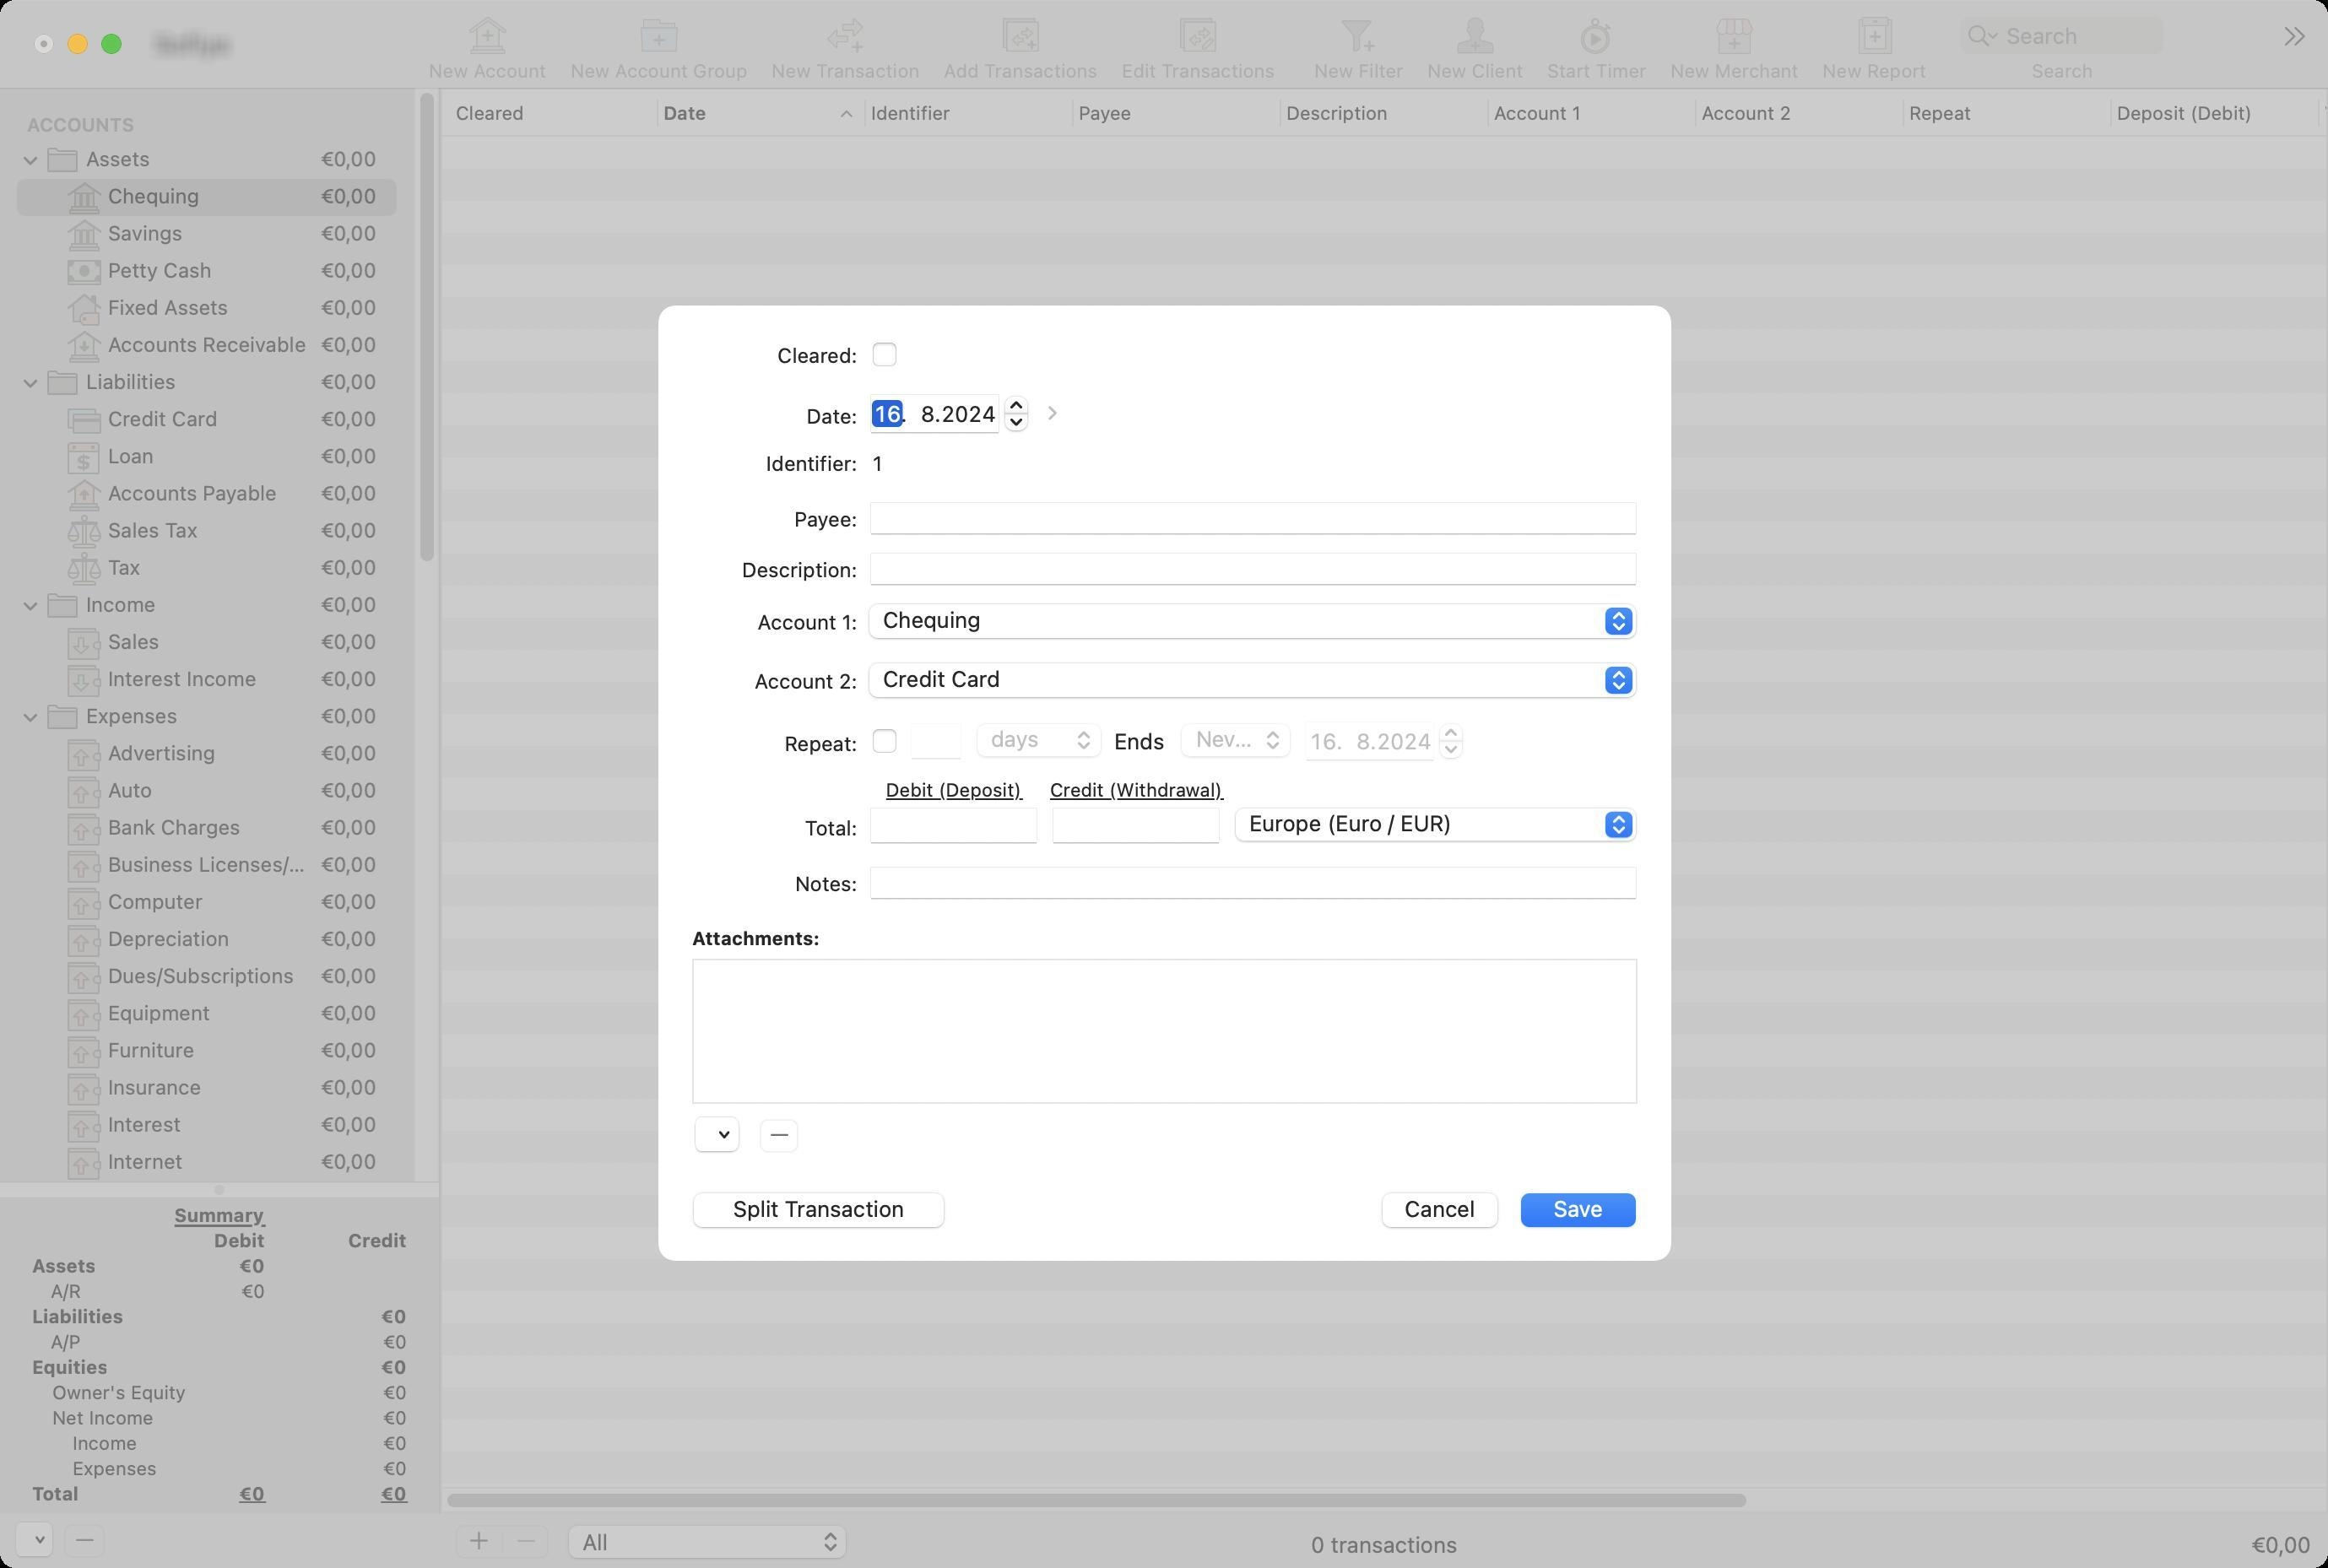
Accessibility tree:
{"name": "[name]", "role": "AXWindow", "description": null, "role_description": "standard window", "value": null, "position": "284.00;55.00", "size": "1379;929", "children": [{"name": "", "role": "AXMenuButton", "description": null, "role_description": "menu button", "value": null, "position": "8.00;901.00", "size": "26;25", "children": []}, {"name": "", "role": "AXButton", "description": "remove", "role_description": "button", "value": null, "position": "37.00;901.00", "size": "26;25", "children": []}, {"name": null, "role": "AXSplitGroup", "description": null, "role_description": "split group", "value": null, "position": "0.00;52.00", "size": "1379;845", "children": [{"name": null, "role": "AXSplitGroup", "description": null, "role_description": "split group", "value": null, "position": "0.00;52.00", "size": "260;845", "children": [{"name": null, "role": "AXScrollArea", "description": null, "role_description": "scroll area", "value": null, "position": "0.00;52.00", "size": "260;648", "children": [{"name": null, "role": "AXOutline", "description": null, "role_description": "outline", "value": null, "position": "0.00;52.00", "size": "245;1493", "children": [{"name": null, "role": "AXRow", "description": null, "role_description": "outline row", "value": null, "position": "0.00;62.00", "size": "245;22", "children": [{"name": null, "role": "AXCell", "description": null, "role_description": "cell", "value": null, "position": "10.00;62.00", "size": "225;22", "children": [{"name": null, "role": "AXStaticText", "description": null, "role_description": "text", "value": "ACCOUNTS", "position": "14.00;62.00", "size": "229;22", "children": []}]}]}, {"name": null, "role": "AXRow", "description": null, "role_description": "outline row", "value": null, "position": "0.00;84.00", "size": "245;22", "children": [{"name": null, "role": "AXCell", "description": null, "role_description": "cell", "value": null, "position": "10.00;84.00", "size": "225;22", "children": [{"name": null, "role": "AXImage", "description": "", "role_description": "image", "value": null, "position": "27.00;85.00", "size": "20;20", "children": []}, {"name": null, "role": "AXStaticText", "description": null, "role_description": "text", "value": "Assets", "position": "49.00;86.50", "size": "138;17", "children": []}, {"name": null, "role": "AXStaticText", "description": null, "role_description": "text", "value": "€0,00", "position": "187.14;86.50", "size": "38;17", "children": []}, {"name": null, "role": "AXDisclosureTriangle", "description": null, "role_description": "disclosure triangle", "value": 1, "position": "12.00;84.00", "size": "13;22", "children": []}]}]}, {"name": null, "role": "AXRow", "description": null, "role_description": "outline row", "value": null, "position": "0.00;106.00", "size": "245;22", "children": [{"name": null, "role": "AXCell", "description": null, "role_description": "cell", "value": null, "position": "10.00;106.00", "size": "225;22", "children": [{"name": null, "role": "AXImage", "description": "Bank", "role_description": "image", "value": null, "position": "40.00;107.00", "size": "20;20", "children": []}, {"name": null, "role": "AXStaticText", "description": null, "role_description": "text", "value": "Chequing", "position": "62.00;108.50", "size": "125;17", "children": []}, {"name": null, "role": "AXStaticText", "description": null, "role_description": "text", "value": "€0,00", "position": "187.14;108.50", "size": "38;17", "children": []}]}]}, {"name": null, "role": "AXRow", "description": null, "role_description": "outline row", "value": null, "position": "0.00;128.00", "size": "245;22", "children": [{"name": null, "role": "AXCell", "description": null, "role_description": "cell", "value": null, "position": "10.00;128.00", "size": "225;22", "children": [{"name": null, "role": "AXImage", "description": "Bank", "role_description": "image", "value": null, "position": "40.00;129.00", "size": "20;20", "children": []}, {"name": null, "role": "AXStaticText", "description": null, "role_description": "text", "value": "Savings", "position": "62.00;130.50", "size": "125;17", "children": []}, {"name": null, "role": "AXStaticText", "description": null, "role_description": "text", "value": "€0,00", "position": "187.14;130.50", "size": "38;17", "children": []}]}]}, {"name": null, "role": "AXRow", "description": null, "role_description": "outline row", "value": null, "position": "0.00;150.00", "size": "245;22", "children": [{"name": null, "role": "AXCell", "description": null, "role_description": "cell", "value": null, "position": "10.00;150.00", "size": "225;22", "children": [{"name": null, "role": "AXImage", "description": "Cash", "role_description": "image", "value": null, "position": "40.00;151.00", "size": "20;20", "children": []}, {"name": null, "role": "AXStaticText", "description": null, "role_description": "text", "value": "Petty Cash", "position": "62.00;152.50", "size": "125;17", "children": []}, {"name": null, "role": "AXStaticText", "description": null, "role_description": "text", "value": "€0,00", "position": "187.14;152.50", "size": "38;17", "children": []}]}]}, {"name": null, "role": "AXRow", "description": null, "role_description": "outline row", "value": null, "position": "0.00;172.00", "size": "245;22", "children": [{"name": null, "role": "AXCell", "description": null, "role_description": "cell", "value": null, "position": "10.00;172.00", "size": "225;22", "children": [{"name": null, "role": "AXImage", "description": "FixedAsset", "role_description": "image", "value": null, "position": "40.00;173.00", "size": "20;20", "children": []}, {"name": null, "role": "AXStaticText", "description": null, "role_description": "text", "value": "Fixed Assets", "position": "62.00;174.50", "size": "125;17", "children": []}, {"name": null, "role": "AXStaticText", "description": null, "role_description": "text", "value": "€0,00", "position": "187.14;174.50", "size": "38;17", "children": []}]}]}, {"name": null, "role": "AXRow", "description": null, "role_description": "outline row", "value": null, "position": "0.00;194.00", "size": "245;22", "children": [{"name": null, "role": "AXCell", "description": null, "role_description": "cell", "value": null, "position": "10.00;194.00", "size": "225;22", "children": [{"name": null, "role": "AXImage", "description": "AccountsReceivable", "role_description": "image", "value": null, "position": "40.00;195.00", "size": "20;20", "children": []}, {"name": null, "role": "AXStaticText", "description": null, "role_description": "text", "value": "Accounts Receivable", "position": "62.00;196.50", "size": "125;17", "children": []}, {"name": null, "role": "AXStaticText", "description": null, "role_description": "text", "value": "€0,00", "position": "187.14;196.50", "size": "38;17", "children": []}]}]}, {"name": null, "role": "AXRow", "description": null, "role_description": "outline row", "value": null, "position": "0.00;216.00", "size": "245;22", "children": [{"name": null, "role": "AXCell", "description": null, "role_description": "cell", "value": null, "position": "10.00;216.00", "size": "225;22", "children": [{"name": null, "role": "AXImage", "description": "", "role_description": "image", "value": null, "position": "27.00;217.00", "size": "20;20", "children": []}, {"name": null, "role": "AXStaticText", "description": null, "role_description": "text", "value": "Liabilities", "position": "49.00;218.50", "size": "138;17", "children": []}, {"name": null, "role": "AXStaticText", "description": null, "role_description": "text", "value": "€0,00", "position": "187.14;218.50", "size": "38;17", "children": []}, {"name": null, "role": "AXDisclosureTriangle", "description": null, "role_description": "disclosure triangle", "value": 1, "position": "12.00;216.00", "size": "13;22", "children": []}]}]}, {"name": null, "role": "AXRow", "description": null, "role_description": "outline row", "value": null, "position": "0.00;238.00", "size": "245;22", "children": [{"name": null, "role": "AXCell", "description": null, "role_description": "cell", "value": null, "position": "10.00;238.00", "size": "225;22", "children": [{"name": null, "role": "AXImage", "description": "CreditCard", "role_description": "image", "value": null, "position": "40.00;239.00", "size": "20;20", "children": []}, {"name": null, "role": "AXStaticText", "description": null, "role_description": "text", "value": "Credit Card", "position": "62.00;240.50", "size": "125;17", "children": []}, {"name": null, "role": "AXStaticText", "description": null, "role_description": "text", "value": "€0,00", "position": "187.14;240.50", "size": "38;17", "children": []}]}]}, {"name": null, "role": "AXRow", "description": null, "role_description": "outline row", "value": null, "position": "0.00;260.00", "size": "245;22", "children": [{"name": null, "role": "AXCell", "description": null, "role_description": "cell", "value": null, "position": "10.00;260.00", "size": "225;22", "children": [{"name": null, "role": "AXImage", "description": "Loan", "role_description": "image", "value": null, "position": "40.00;261.00", "size": "20;20", "children": []}, {"name": null, "role": "AXStaticText", "description": null, "role_description": "text", "value": "Loan", "position": "62.00;262.50", "size": "125;17", "children": []}, {"name": null, "role": "AXStaticText", "description": null, "role_description": "text", "value": "€0,00", "position": "187.14;262.50", "size": "38;17", "children": []}]}]}, {"name": null, "role": "AXRow", "description": null, "role_description": "outline row", "value": null, "position": "0.00;282.00", "size": "245;22", "children": [{"name": null, "role": "AXCell", "description": null, "role_description": "cell", "value": null, "position": "10.00;282.00", "size": "225;22", "children": [{"name": null, "role": "AXImage", "description": "AccountsPayable", "role_description": "image", "value": null, "position": "40.00;283.00", "size": "20;20", "children": []}, {"name": null, "role": "AXStaticText", "description": null, "role_description": "text", "value": "Accounts Payable", "position": "62.00;284.50", "size": "125;17", "children": []}, {"name": null, "role": "AXStaticText", "description": null, "role_description": "text", "value": "€0,00", "position": "187.14;284.50", "size": "38;17", "children": []}]}]}, {"name": null, "role": "AXRow", "description": null, "role_description": "outline row", "value": null, "position": "0.00;304.00", "size": "245;22", "children": [{"name": null, "role": "AXCell", "description": null, "role_description": "cell", "value": null, "position": "10.00;304.00", "size": "225;22", "children": [{"name": null, "role": "AXImage", "description": "Tax", "role_description": "image", "value": null, "position": "40.00;305.00", "size": "20;20", "children": []}, {"name": null, "role": "AXStaticText", "description": null, "role_description": "text", "value": "Sales Tax", "position": "62.00;306.50", "size": "125;17", "children": []}, {"name": null, "role": "AXStaticText", "description": null, "role_description": "text", "value": "€0,00", "position": "187.14;306.50", "size": "38;17", "children": []}]}]}, {"name": null, "role": "AXRow", "description": null, "role_description": "outline row", "value": null, "position": "0.00;326.00", "size": "245;22", "children": [{"name": null, "role": "AXCell", "description": null, "role_description": "cell", "value": null, "position": "10.00;326.00", "size": "225;22", "children": [{"name": null, "role": "AXImage", "description": "Tax", "role_description": "image", "value": null, "position": "40.00;327.00", "size": "20;20", "children": []}, {"name": null, "role": "AXStaticText", "description": null, "role_description": "text", "value": "Tax", "position": "62.00;328.50", "size": "125;17", "children": []}, {"name": null, "role": "AXStaticText", "description": null, "role_description": "text", "value": "€0,00", "position": "187.14;328.50", "size": "38;17", "children": []}]}]}, {"name": null, "role": "AXRow", "description": null, "role_description": "outline row", "value": null, "position": "0.00;348.00", "size": "245;22", "children": [{"name": null, "role": "AXCell", "description": null, "role_description": "cell", "value": null, "position": "10.00;348.00", "size": "225;22", "children": [{"name": null, "role": "AXImage", "description": "", "role_description": "image", "value": null, "position": "27.00;349.00", "size": "20;20", "children": []}, {"name": null, "role": "AXStaticText", "description": null, "role_description": "text", "value": "Income", "position": "49.00;350.50", "size": "138;17", "children": []}, {"name": null, "role": "AXStaticText", "description": null, "role_description": "text", "value": "€0,00", "position": "187.14;350.50", "size": "38;17", "children": []}, {"name": null, "role": "AXDisclosureTriangle", "description": null, "role_description": "disclosure triangle", "value": 1, "position": "12.00;348.00", "size": "13;22", "children": []}]}]}, {"name": null, "role": "AXRow", "description": null, "role_description": "outline row", "value": null, "position": "0.00;370.00", "size": "245;22", "children": [{"name": null, "role": "AXCell", "description": null, "role_description": "cell", "value": null, "position": "10.00;370.00", "size": "225;22", "children": [{"name": null, "role": "AXImage", "description": "Income", "role_description": "image", "value": null, "position": "40.00;371.00", "size": "20;20", "children": []}, {"name": null, "role": "AXStaticText", "description": null, "role_description": "text", "value": "Sales", "position": "62.00;372.50", "size": "125;17", "children": []}, {"name": null, "role": "AXStaticText", "description": null, "role_description": "text", "value": "€0,00", "position": "187.14;372.50", "size": "38;17", "children": []}]}]}, {"name": null, "role": "AXRow", "description": null, "role_description": "outline row", "value": null, "position": "0.00;392.00", "size": "245;22", "children": [{"name": null, "role": "AXCell", "description": null, "role_description": "cell", "value": null, "position": "10.00;392.00", "size": "225;22", "children": [{"name": null, "role": "AXImage", "description": "Income", "role_description": "image", "value": null, "position": "40.00;393.00", "size": "20;20", "children": []}, {"name": null, "role": "AXStaticText", "description": null, "role_description": "text", "value": "Interest Income", "position": "62.00;394.50", "size": "125;17", "children": []}, {"name": null, "role": "AXStaticText", "description": null, "role_description": "text", "value": "€0,00", "position": "187.14;394.50", "size": "38;17", "children": []}]}]}, {"name": null, "role": "AXRow", "description": null, "role_description": "outline row", "value": null, "position": "0.00;414.00", "size": "245;22", "children": [{"name": null, "role": "AXCell", "description": null, "role_description": "cell", "value": null, "position": "10.00;414.00", "size": "225;22", "children": [{"name": null, "role": "AXImage", "description": "", "role_description": "image", "value": null, "position": "27.00;415.00", "size": "20;20", "children": []}, {"name": null, "role": "AXStaticText", "description": null, "role_description": "text", "value": "Expenses", "position": "49.00;416.50", "size": "138;17", "children": []}, {"name": null, "role": "AXStaticText", "description": null, "role_description": "text", "value": "€0,00", "position": "187.14;416.50", "size": "38;17", "children": []}, {"name": null, "role": "AXDisclosureTriangle", "description": null, "role_description": "disclosure triangle", "value": 1, "position": "12.00;414.00", "size": "13;22", "children": []}]}]}, {"name": null, "role": "AXRow", "description": null, "role_description": "outline row", "value": null, "position": "0.00;436.00", "size": "245;22", "children": [{"name": null, "role": "AXCell", "description": null, "role_description": "cell", "value": null, "position": "10.00;436.00", "size": "225;22", "children": [{"name": null, "role": "AXImage", "description": "Expense", "role_description": "image", "value": null, "position": "40.00;437.00", "size": "20;20", "children": []}, {"name": null, "role": "AXStaticText", "description": null, "role_description": "text", "value": "Advertising", "position": "62.00;438.50", "size": "125;17", "children": []}, {"name": null, "role": "AXStaticText", "description": null, "role_description": "text", "value": "€0,00", "position": "187.14;438.50", "size": "38;17", "children": []}]}]}, {"name": null, "role": "AXRow", "description": null, "role_description": "outline row", "value": null, "position": "0.00;458.00", "size": "245;22", "children": [{"name": null, "role": "AXCell", "description": null, "role_description": "cell", "value": null, "position": "10.00;458.00", "size": "225;22", "children": [{"name": null, "role": "AXImage", "description": "Expense", "role_description": "image", "value": null, "position": "40.00;459.00", "size": "20;20", "children": []}, {"name": null, "role": "AXStaticText", "description": null, "role_description": "text", "value": "Auto", "position": "62.00;460.50", "size": "125;17", "children": []}, {"name": null, "role": "AXStaticText", "description": null, "role_description": "text", "value": "€0,00", "position": "187.14;460.50", "size": "38;17", "children": []}]}]}, {"name": null, "role": "AXRow", "description": null, "role_description": "outline row", "value": null, "position": "0.00;480.00", "size": "245;22", "children": [{"name": null, "role": "AXCell", "description": null, "role_description": "cell", "value": null, "position": "10.00;480.00", "size": "225;22", "children": [{"name": null, "role": "AXImage", "description": "Expense", "role_description": "image", "value": null, "position": "40.00;481.00", "size": "20;20", "children": []}, {"name": null, "role": "AXStaticText", "description": null, "role_description": "text", "value": "Bank Charges", "position": "62.00;482.50", "size": "125;17", "children": []}, {"name": null, "role": "AXStaticText", "description": null, "role_description": "text", "value": "€0,00", "position": "187.14;482.50", "size": "38;17", "children": []}]}]}, {"name": null, "role": "AXRow", "description": null, "role_description": "outline row", "value": null, "position": "0.00;502.00", "size": "245;22", "children": [{"name": null, "role": "AXCell", "description": null, "role_description": "cell", "value": null, "position": "10.00;502.00", "size": "225;22", "children": [{"name": null, "role": "AXImage", "description": "Expense", "role_description": "image", "value": null, "position": "40.00;503.00", "size": "20;20", "children": []}, {"name": null, "role": "AXStaticText", "description": null, "role_description": "text", "value": "Business Licenses/Permits", "position": "62.00;504.50", "size": "125;17", "children": []}, {"name": null, "role": "AXStaticText", "description": null, "role_description": "text", "value": "€0,00", "position": "187.14;504.50", "size": "38;17", "children": []}]}]}, {"name": null, "role": "AXRow", "description": null, "role_description": "outline row", "value": null, "position": "0.00;524.00", "size": "245;22", "children": [{"name": null, "role": "AXCell", "description": null, "role_description": "cell", "value": null, "position": "10.00;524.00", "size": "225;22", "children": [{"name": null, "role": "AXImage", "description": "Expense", "role_description": "image", "value": null, "position": "40.00;525.00", "size": "20;20", "children": []}, {"name": null, "role": "AXStaticText", "description": null, "role_description": "text", "value": "Computer", "position": "62.00;526.50", "size": "125;17", "children": []}, {"name": null, "role": "AXStaticText", "description": null, "role_description": "text", "value": "€0,00", "position": "187.14;526.50", "size": "38;17", "children": []}]}]}, {"name": null, "role": "AXRow", "description": null, "role_description": "outline row", "value": null, "position": "0.00;546.00", "size": "245;22", "children": [{"name": null, "role": "AXCell", "description": null, "role_description": "cell", "value": null, "position": "10.00;546.00", "size": "225;22", "children": [{"name": null, "role": "AXImage", "description": "Expense", "role_description": "image", "value": null, "position": "40.00;547.00", "size": "20;20", "children": []}, {"name": null, "role": "AXStaticText", "description": null, "role_description": "text", "value": "Depreciation", "position": "62.00;548.50", "size": "125;17", "children": []}, {"name": null, "role": "AXStaticText", "description": null, "role_description": "text", "value": "€0,00", "position": "187.14;548.50", "size": "38;17", "children": []}]}]}, {"name": null, "role": "AXRow", "description": null, "role_description": "outline row", "value": null, "position": "0.00;568.00", "size": "245;22", "children": [{"name": null, "role": "AXCell", "description": null, "role_description": "cell", "value": null, "position": "10.00;568.00", "size": "225;22", "children": [{"name": null, "role": "AXImage", "description": "Expense", "role_description": "image", "value": null, "position": "40.00;569.00", "size": "20;20", "children": []}, {"name": null, "role": "AXStaticText", "description": null, "role_description": "text", "value": "Dues/Subscriptions", "position": "62.00;570.50", "size": "125;17", "children": []}, {"name": null, "role": "AXStaticText", "description": null, "role_description": "text", "value": "€0,00", "position": "187.14;570.50", "size": "38;17", "children": []}]}]}, {"name": null, "role": "AXRow", "description": null, "role_description": "outline row", "value": null, "position": "0.00;590.00", "size": "245;22", "children": [{"name": null, "role": "AXCell", "description": null, "role_description": "cell", "value": null, "position": "10.00;590.00", "size": "225;22", "children": [{"name": null, "role": "AXImage", "description": "Expense", "role_description": "image", "value": null, "position": "40.00;591.00", "size": "20;20", "children": []}, {"name": null, "role": "AXStaticText", "description": null, "role_description": "text", "value": "Equipment", "position": "62.00;592.50", "size": "125;17", "children": []}, {"name": null, "role": "AXStaticText", "description": null, "role_description": "text", "value": "€0,00", "position": "187.14;592.50", "size": "38;17", "children": []}]}]}, {"name": null, "role": "AXRow", "description": null, "role_description": "outline row", "value": null, "position": "0.00;612.00", "size": "245;22", "children": [{"name": null, "role": "AXCell", "description": null, "role_description": "cell", "value": null, "position": "10.00;612.00", "size": "225;22", "children": [{"name": null, "role": "AXImage", "description": "Expense", "role_description": "image", "value": null, "position": "40.00;613.00", "size": "20;20", "children": []}, {"name": null, "role": "AXStaticText", "description": null, "role_description": "text", "value": "Furniture", "position": "62.00;614.50", "size": "125;17", "children": []}, {"name": null, "role": "AXStaticText", "description": null, "role_description": "text", "value": "€0,00", "position": "187.14;614.50", "size": "38;17", "children": []}]}]}, {"name": null, "role": "AXRow", "description": null, "role_description": "outline row", "value": null, "position": "0.00;634.00", "size": "245;22", "children": [{"name": null, "role": "AXCell", "description": null, "role_description": "cell", "value": null, "position": "10.00;634.00", "size": "225;22", "children": [{"name": null, "role": "AXImage", "description": "Expense", "role_description": "image", "value": null, "position": "40.00;635.00", "size": "20;20", "children": []}, {"name": null, "role": "AXStaticText", "description": null, "role_description": "text", "value": "Insurance", "position": "62.00;636.50", "size": "125;17", "children": []}, {"name": null, "role": "AXStaticText", "description": null, "role_description": "text", "value": "€0,00", "position": "187.14;636.50", "size": "38;17", "children": []}]}]}, {"name": null, "role": "AXRow", "description": null, "role_description": "outline row", "value": null, "position": "0.00;656.00", "size": "245;22", "children": [{"name": null, "role": "AXCell", "description": null, "role_description": "cell", "value": null, "position": "10.00;656.00", "size": "225;22", "children": [{"name": null, "role": "AXImage", "description": "Expense", "role_description": "image", "value": null, "position": "40.00;657.00", "size": "20;20", "children": []}, {"name": null, "role": "AXStaticText", "description": null, "role_description": "text", "value": "Interest", "position": "62.00;658.50", "size": "125;17", "children": []}, {"name": null, "role": "AXStaticText", "description": null, "role_description": "text", "value": "€0,00", "position": "187.14;658.50", "size": "38;17", "children": []}]}]}, {"name": null, "role": "AXRow", "description": null, "role_description": "outline row", "value": null, "position": "0.00;678.00", "size": "245;22", "children": [{"name": null, "role": "AXCell", "description": null, "role_description": "cell", "value": null, "position": "10.00;678.00", "size": "225;22", "children": [{"name": null, "role": "AXImage", "description": "Expense", "role_description": "image", "value": null, "position": "40.00;679.00", "size": "20;20", "children": []}, {"name": null, "role": "AXStaticText", "description": null, "role_description": "text", "value": "Internet", "position": "62.00;680.50", "size": "125;17", "children": []}, {"name": null, "role": "AXStaticText", "description": null, "role_description": "text", "value": "€0,00", "position": "187.14;680.50", "size": "38;17", "children": []}]}]}, {"name": null, "role": "AXRow", "description": null, "role_description": "outline row", "value": null, "position": "0.00;700.00", "size": "245;22", "children": [{"name": null, "role": "AXCell", "description": null, "role_description": "cell", "value": null, "position": "10.00;700.00", "size": "225;22", "children": [{"name": null, "role": "AXImage", "description": "Expense", "role_description": "image", "value": null, "position": "40.00;701.00", "size": "20;20", "children": []}, {"name": null, "role": "AXStaticText", "description": null, "role_description": "text", "value": "Meals/Entertainment", "position": "62.00;702.50", "size": "125;17", "children": []}, {"name": null, "role": "AXStaticText", "description": null, "role_description": "text", "value": "€0,00", "position": "187.14;702.50", "size": "38;17", "children": []}]}]}, {"name": null, "role": "AXRow", "description": null, "role_description": "outline row", "value": null, "position": "0.00;722.00", "size": "245;22", "children": [{"name": null, "role": "AXCell", "description": null, "role_description": "cell", "value": null, "position": "10.00;722.00", "size": "225;22", "children": [{"name": null, "role": "AXImage", "description": "Expense", "role_description": "image", "value": null, "position": "40.00;723.00", "size": "20;20", "children": []}, {"name": null, "role": "AXStaticText", "description": null, "role_description": "text", "value": "Mileage", "position": "62.00;724.50", "size": "125;17", "children": []}, {"name": null, "role": "AXStaticText", "description": null, "role_description": "text", "value": "€0,00", "position": "187.14;724.50", "size": "38;17", "children": []}]}]}, {"name": null, "role": "AXRow", "description": null, "role_description": "outline row", "value": null, "position": "0.00;744.00", "size": "245;22", "children": [{"name": null, "role": "AXCell", "description": null, "role_description": "cell", "value": null, "position": "10.00;744.00", "size": "225;22", "children": [{"name": null, "role": "AXImage", "description": "Expense", "role_description": "image", "value": null, "position": "40.00;745.00", "size": "20;20", "children": []}, {"name": null, "role": "AXStaticText", "description": null, "role_description": "text", "value": "Office Supplies", "position": "62.00;746.50", "size": "125;17", "children": []}, {"name": null, "role": "AXStaticText", "description": null, "role_description": "text", "value": "€0,00", "position": "187.14;746.50", "size": "38;17", "children": []}]}]}, {"name": null, "role": "AXRow", "description": null, "role_description": "outline row", "value": null, "position": "0.00;766.00", "size": "245;22", "children": [{"name": null, "role": "AXCell", "description": null, "role_description": "cell", "value": null, "position": "10.00;766.00", "size": "225;22", "children": [{"name": null, "role": "AXImage", "description": "Expense", "role_description": "image", "value": null, "position": "40.00;767.00", "size": "20;20", "children": []}, {"name": null, "role": "AXStaticText", "description": null, "role_description": "text", "value": "Phone", "position": "62.00;768.50", "size": "125;17", "children": []}, {"name": null, "role": "AXStaticText", "description": null, "role_description": "text", "value": "€0,00", "position": "187.14;768.50", "size": "38;17", "children": []}]}]}, {"name": null, "role": "AXRow", "description": null, "role_description": "outline row", "value": null, "position": "0.00;788.00", "size": "245;22", "children": [{"name": null, "role": "AXCell", "description": null, "role_description": "cell", "value": null, "position": "10.00;788.00", "size": "225;22", "children": [{"name": null, "role": "AXImage", "description": "Expense", "role_description": "image", "value": null, "position": "40.00;789.00", "size": "20;20", "children": []}, {"name": null, "role": "AXStaticText", "description": null, "role_description": "text", "value": "Postage/Shipping", "position": "62.00;790.50", "size": "125;17", "children": []}, {"name": null, "role": "AXStaticText", "description": null, "role_description": "text", "value": "€0,00", "position": "187.14;790.50", "size": "38;17", "children": []}]}]}, {"name": null, "role": "AXRow", "description": null, "role_description": "outline row", "value": null, "position": "0.00;810.00", "size": "245;22", "children": [{"name": null, "role": "AXCell", "description": null, "role_description": "cell", "value": null, "position": "10.00;810.00", "size": "225;22", "children": [{"name": null, "role": "AXImage", "description": "Expense", "role_description": "image", "value": null, "position": "40.00;811.00", "size": "20;20", "children": []}, {"name": null, "role": "AXStaticText", "description": null, "role_description": "text", "value": "Professional Fees", "position": "62.00;812.50", "size": "125;17", "children": []}, {"name": null, "role": "AXStaticText", "description": null, "role_description": "text", "value": "€0,00", "position": "187.14;812.50", "size": "38;17", "children": []}]}]}, {"name": null, "role": "AXRow", "description": null, "role_description": "outline row", "value": null, "position": "0.00;832.00", "size": "245;22", "children": [{"name": null, "role": "AXCell", "description": null, "role_description": "cell", "value": null, "position": "10.00;832.00", "size": "225;22", "children": [{"name": null, "role": "AXImage", "description": "Expense", "role_description": "image", "value": null, "position": "40.00;833.00", "size": "20;20", "children": []}, {"name": null, "role": "AXStaticText", "description": null, "role_description": "text", "value": "Rent", "position": "62.00;834.50", "size": "125;17", "children": []}, {"name": null, "role": "AXStaticText", "description": null, "role_description": "text", "value": "€0,00", "position": "187.14;834.50", "size": "38;17", "children": []}]}]}, {"name": null, "role": "AXRow", "description": null, "role_description": "outline row", "value": null, "position": "0.00;854.00", "size": "245;22", "children": [{"name": null, "role": "AXCell", "description": null, "role_description": "cell", "value": null, "position": "10.00;854.00", "size": "225;22", "children": [{"name": null, "role": "AXImage", "description": "Expense", "role_description": "image", "value": null, "position": "40.00;855.00", "size": "20;20", "children": []}, {"name": null, "role": "AXStaticText", "description": null, "role_description": "text", "value": "Repairs/Maintenance", "position": "62.00;856.50", "size": "125;17", "children": []}, {"name": null, "role": "AXStaticText", "description": null, "role_description": "text", "value": "€0,00", "position": "187.14;856.50", "size": "38;17", "children": []}]}]}, {"name": null, "role": "AXRow", "description": null, "role_description": "outline row", "value": null, "position": "0.00;876.00", "size": "245;22", "children": [{"name": null, "role": "AXCell", "description": null, "role_description": "cell", "value": null, "position": "10.00;876.00", "size": "225;22", "children": [{"name": null, "role": "AXImage", "description": "Expense", "role_description": "image", "value": null, "position": "40.00;877.00", "size": "20;20", "children": []}, {"name": null, "role": "AXStaticText", "description": null, "role_description": "text", "value": "Salaries", "position": "62.00;878.50", "size": "125;17", "children": []}, {"name": null, "role": "AXStaticText", "description": null, "role_description": "text", "value": "€0,00", "position": "187.14;878.50", "size": "38;17", "children": []}]}]}, {"name": null, "role": "AXRow", "description": null, "role_description": "outline row", "value": null, "position": "0.00;898.00", "size": "245;22", "children": [{"name": null, "role": "AXCell", "description": null, "role_description": "cell", "value": null, "position": "10.00;898.00", "size": "225;22", "children": [{"name": null, "role": "AXImage", "description": "Expense", "role_description": "image", "value": null, "position": "40.00;899.00", "size": "20;20", "children": []}, {"name": null, "role": "AXStaticText", "description": null, "role_description": "text", "value": "Travel", "position": "62.00;900.50", "size": "125;17", "children": []}, {"name": null, "role": "AXStaticText", "description": null, "role_description": "text", "value": "€0,00", "position": "187.14;900.50", "size": "38;17", "children": []}]}]}, {"name": null, "role": "AXRow", "description": null, "role_description": "outline row", "value": null, "position": "0.00;920.00", "size": "245;22", "children": [{"name": null, "role": "AXCell", "description": null, "role_description": "cell", "value": null, "position": "10.00;920.00", "size": "225;22", "children": [{"name": null, "role": "AXImage", "description": "Expense", "role_description": "image", "value": null, "position": "40.00;921.00", "size": "20;20", "children": []}, {"name": null, "role": "AXStaticText", "description": null, "role_description": "text", "value": "Utilities", "position": "62.00;922.50", "size": "125;17", "children": []}, {"name": null, "role": "AXStaticText", "description": null, "role_description": "text", "value": "€0,00", "position": "187.14;922.50", "size": "38;17", "children": []}]}]}, {"name": null, "role": "AXRow", "description": null, "role_description": "outline row", "value": null, "position": "0.00;942.00", "size": "245;22", "children": [{"name": null, "role": "AXCell", "description": null, "role_description": "cell", "value": null, "position": "10.00;942.00", "size": "225;22", "children": [{"name": null, "role": "AXImage", "description": "", "role_description": "image", "value": null, "position": "27.00;943.00", "size": "20;20", "children": []}, {"name": null, "role": "AXStaticText", "description": null, "role_description": "text", "value": "Equity", "position": "49.00;944.50", "size": "138;17", "children": []}, {"name": null, "role": "AXStaticText", "description": null, "role_description": "text", "value": "€0,00", "position": "187.14;944.50", "size": "38;17", "children": []}, {"name": null, "role": "AXDisclosureTriangle", "description": null, "role_description": "disclosure triangle", "value": 1, "position": "12.00;942.00", "size": "13;22", "children": []}]}]}, {"name": null, "role": "AXRow", "description": null, "role_description": "outline row", "value": null, "position": "0.00;964.00", "size": "245;22", "children": [{"name": null, "role": "AXCell", "description": null, "role_description": "cell", "value": null, "position": "10.00;964.00", "size": "225;22", "children": [{"name": null, "role": "AXImage", "description": "Equity", "role_description": "image", "value": null, "position": "40.00;965.00", "size": "20;20", "children": []}, {"name": null, "role": "AXStaticText", "description": null, "role_description": "text", "value": "Opening Balance", "position": "62.00;966.50", "size": "125;17", "children": []}, {"name": null, "role": "AXStaticText", "description": null, "role_description": "text", "value": "€0,00", "position": "187.14;966.50", "size": "38;17", "children": []}]}]}, {"name": null, "role": "AXRow", "description": null, "role_description": "outline row", "value": null, "position": "0.00;986.00", "size": "245;22", "children": [{"name": null, "role": "AXCell", "description": null, "role_description": "cell", "value": null, "position": "10.00;986.00", "size": "225;22", "children": [{"name": null, "role": "AXImage", "description": "Equity", "role_description": "image", "value": null, "position": "40.00;987.00", "size": "20;20", "children": []}, {"name": null, "role": "AXStaticText", "description": null, "role_description": "text", "value": "Owner's Draw", "position": "62.00;988.50", "size": "125;17", "children": []}, {"name": null, "role": "AXStaticText", "description": null, "role_description": "text", "value": "€0,00", "position": "187.14;988.50", "size": "38;17", "children": []}]}]}, {"name": null, "role": "AXRow", "description": null, "role_description": "outline row", "value": null, "position": "0.00;1008.00", "size": "245;22", "children": [{"name": null, "role": "AXCell", "description": null, "role_description": "cell", "value": null, "position": "10.00;1008.00", "size": "225;22", "children": [{"name": null, "role": "AXImage", "description": "Equity", "role_description": "image", "value": null, "position": "40.00;1009.00", "size": "20;20", "children": []}, {"name": null, "role": "AXStaticText", "description": null, "role_description": "text", "value": "Owner's Equity", "position": "62.00;1010.50", "size": "125;17", "children": []}, {"name": null, "role": "AXStaticText", "description": null, "role_description": "text", "value": "€0,00", "position": "187.14;1010.50", "size": "38;17", "children": []}]}]}, {"name": null, "role": "AXRow", "description": null, "role_description": "outline row", "value": null, "position": "0.00;1043.00", "size": "245;22", "children": [{"name": null, "role": "AXCell", "description": null, "role_description": "cell", "value": null, "position": "10.00;1043.00", "size": "225;22", "children": [{"name": null, "role": "AXStaticText", "description": null, "role_description": "text", "value": "FILTERS", "position": "14.00;1043.00", "size": "229;22", "children": []}]}]}, {"name": null, "role": "AXRow", "description": null, "role_description": "outline row", "value": null, "position": "0.00;1065.00", "size": "245;22", "children": [{"name": null, "role": "AXCell", "description": null, "role_description": "cell", "value": null, "position": "10.00;1065.00", "size": "225;22", "children": [{"name": null, "role": "AXImage", "description": "Filter", "role_description": "image", "value": null, "position": "27.00;1066.00", "size": "20;20", "children": []}, {"name": null, "role": "AXStaticText", "description": null, "role_description": "text", "value": "All", "position": "49.00;1067.50", "size": "138;17", "children": []}, {"name": null, "role": "AXStaticText", "description": null, "role_description": "text", "value": "€0,00", "position": "187.14;1067.50", "size": "38;17", "children": []}]}]}, {"name": null, "role": "AXRow", "description": null, "role_description": "outline row", "value": null, "position": "0.00;1087.00", "size": "245;22", "children": [{"name": null, "role": "AXCell", "description": null, "role_description": "cell", "value": null, "position": "10.00;1087.00", "size": "225;22", "children": [{"name": null, "role": "AXImage", "description": "Filter", "role_description": "image", "value": null, "position": "27.00;1088.00", "size": "20;20", "children": []}, {"name": null, "role": "AXStaticText", "description": null, "role_description": "text", "value": "Recent", "position": "49.00;1089.50", "size": "138;17", "children": []}, {"name": null, "role": "AXStaticText", "description": null, "role_description": "text", "value": "€0,00", "position": "187.14;1089.50", "size": "38;17", "children": []}]}]}, {"name": null, "role": "AXRow", "description": null, "role_description": "outline row", "value": null, "position": "0.00;1109.00", "size": "245;22", "children": [{"name": null, "role": "AXCell", "description": null, "role_description": "cell", "value": null, "position": "10.00;1109.00", "size": "225;22", "children": [{"name": null, "role": "AXImage", "description": "Filter", "role_description": "image", "value": null, "position": "27.00;1110.00", "size": "20;20", "children": []}, {"name": null, "role": "AXStaticText", "description": null, "role_description": "text", "value": "Recently Modified", "position": "49.00;1111.50", "size": "138;17", "children": []}, {"name": null, "role": "AXStaticText", "description": null, "role_description": "text", "value": "€0,00", "position": "187.14;1111.50", "size": "38;17", "children": []}]}]}, {"name": null, "role": "AXRow", "description": null, "role_description": "outline row", "value": null, "position": "0.00;1131.00", "size": "245;22", "children": [{"name": null, "role": "AXCell", "description": null, "role_description": "cell", "value": null, "position": "10.00;1131.00", "size": "225;22", "children": [{"name": null, "role": "AXImage", "description": "Filter", "role_description": "image", "value": null, "position": "27.00;1132.00", "size": "20;20", "children": []}, {"name": null, "role": "AXStaticText", "description": null, "role_description": "text", "value": "Repeating", "position": "49.00;1133.50", "size": "138;17", "children": []}, {"name": null, "role": "AXStaticText", "description": null, "role_description": "text", "value": "€0,00", "position": "187.14;1133.50", "size": "38;17", "children": []}]}]}, {"name": null, "role": "AXRow", "description": null, "role_description": "outline row", "value": null, "position": "0.00;1166.00", "size": "245;22", "children": [{"name": null, "role": "AXCell", "description": null, "role_description": "cell", "value": null, "position": "10.00;1166.00", "size": "225;22", "children": [{"name": null, "role": "AXStaticText", "description": null, "role_description": "text", "value": "CLIENTS", "position": "14.00;1166.00", "size": "229;22", "children": []}]}]}, {"name": null, "role": "AXRow", "description": null, "role_description": "outline row", "value": null, "position": "0.00;1201.00", "size": "245;22", "children": [{"name": null, "role": "AXCell", "description": null, "role_description": "cell", "value": null, "position": "10.00;1201.00", "size": "225;22", "children": [{"name": null, "role": "AXStaticText", "description": null, "role_description": "text", "value": "MERCHANTS", "position": "14.00;1201.00", "size": "229;22", "children": []}]}]}, {"name": null, "role": "AXRow", "description": null, "role_description": "outline row", "value": null, "position": "0.00;1236.00", "size": "245;22", "children": [{"name": null, "role": "AXCell", "description": null, "role_description": "cell", "value": null, "position": "10.00;1236.00", "size": "225;22", "children": [{"name": null, "role": "AXStaticText", "description": null, "role_description": "text", "value": "REPORTS", "position": "14.00;1236.00", "size": "229;22", "children": []}]}]}, {"name": null, "role": "AXRow", "description": null, "role_description": "outline row", "value": null, "position": "0.00;1258.00", "size": "245;22", "children": [{"name": null, "role": "AXCell", "description": null, "role_description": "cell", "value": null, "position": "10.00;1258.00", "size": "225;22", "children": [{"name": null, "role": "AXImage", "description": "Report", "role_description": "image", "value": null, "position": "27.00;1259.00", "size": "20;20", "children": []}, {"name": null, "role": "AXStaticText", "description": null, "role_description": "text", "value": "Balance Sheet", "position": "49.00;1260.50", "size": "171;17", "children": []}, {"name": null, "role": "AXStaticText", "description": null, "role_description": "text", "value": "", "position": "220.00;1260.50", "size": "5;17", "children": []}]}]}, {"name": null, "role": "AXRow", "description": null, "role_description": "outline row", "value": null, "position": "0.00;1280.00", "size": "245;22", "children": [{"name": null, "role": "AXCell", "description": null, "role_description": "cell", "value": null, "position": "10.00;1280.00", "size": "225;22", "children": [{"name": null, "role": "AXImage", "description": "Report", "role_description": "image", "value": null, "position": "27.00;1281.00", "size": "20;20", "children": []}, {"name": null, "role": "AXStaticText", "description": null, "role_description": "text", "value": "Income", "position": "49.00;1282.50", "size": "171;17", "children": []}, {"name": null, "role": "AXStaticText", "description": null, "role_description": "text", "value": "", "position": "220.00;1282.50", "size": "5;17", "children": []}]}]}, {"name": null, "role": "AXRow", "description": null, "role_description": "outline row", "value": null, "position": "0.00;1302.00", "size": "245;22", "children": [{"name": null, "role": "AXCell", "description": null, "role_description": "cell", "value": null, "position": "10.00;1302.00", "size": "225;22", "children": [{"name": null, "role": "AXImage", "description": "Report", "role_description": "image", "value": null, "position": "27.00;1303.00", "size": "20;20", "children": []}, {"name": null, "role": "AXStaticText", "description": null, "role_description": "text", "value": "Cash Flow", "position": "49.00;1304.50", "size": "171;17", "children": []}, {"name": null, "role": "AXStaticText", "description": null, "role_description": "text", "value": "", "position": "220.00;1304.50", "size": "5;17", "children": []}]}]}, {"name": null, "role": "AXRow", "description": null, "role_description": "outline row", "value": null, "position": "0.00;1324.00", "size": "245;22", "children": [{"name": null, "role": "AXCell", "description": null, "role_description": "cell", "value": null, "position": "10.00;1324.00", "size": "225;22", "children": [{"name": null, "role": "AXImage", "description": "Report", "role_description": "image", "value": null, "position": "27.00;1325.00", "size": "20;20", "children": []}, {"name": null, "role": "AXStaticText", "description": null, "role_description": "text", "value": "Equity", "position": "49.00;1326.50", "size": "171;17", "children": []}, {"name": null, "role": "AXStaticText", "description": null, "role_description": "text", "value": "", "position": "220.00;1326.50", "size": "5;17", "children": []}]}]}, {"name": null, "role": "AXRow", "description": null, "role_description": "outline row", "value": null, "position": "0.00;1346.00", "size": "245;22", "children": [{"name": null, "role": "AXCell", "description": null, "role_description": "cell", "value": null, "position": "10.00;1346.00", "size": "225;22", "children": [{"name": null, "role": "AXImage", "description": "Report", "role_description": "image", "value": null, "position": "27.00;1347.00", "size": "20;20", "children": []}, {"name": null, "role": "AXStaticText", "description": null, "role_description": "text", "value": "Trial Balance", "position": "49.00;1348.50", "size": "171;17", "children": []}, {"name": null, "role": "AXStaticText", "description": null, "role_description": "text", "value": "", "position": "220.00;1348.50", "size": "5;17", "children": []}]}]}, {"name": null, "role": "AXRow", "description": null, "role_description": "outline row", "value": null, "position": "0.00;1381.00", "size": "245;22", "children": [{"name": null, "role": "AXCell", "description": null, "role_description": "cell", "value": null, "position": "10.00;1381.00", "size": "225;22", "children": [{"name": null, "role": "AXStaticText", "description": null, "role_description": "text", "value": "MANAGE", "position": "14.00;1381.00", "size": "229;22", "children": []}]}]}, {"name": null, "role": "AXRow", "description": null, "role_description": "outline row", "value": null, "position": "0.00;1403.00", "size": "245;22", "children": [{"name": null, "role": "AXCell", "description": null, "role_description": "cell", "value": null, "position": "10.00;1403.00", "size": "225;22", "children": [{"name": null, "role": "AXImage", "description": "Autofill", "role_description": "image", "value": null, "position": "27.00;1404.00", "size": "20;20", "children": []}, {"name": null, "role": "AXStaticText", "description": null, "role_description": "text", "value": "Autofill", "position": "49.00;1405.50", "size": "153;17", "children": []}, {"name": null, "role": "AXStaticText", "description": null, "role_description": "text", "value": "Off", "position": "202.06;1405.50", "size": "23;17", "children": []}]}]}, {"name": null, "role": "AXRow", "description": null, "role_description": "outline row", "value": null, "position": "0.00;1425.00", "size": "245;22", "children": [{"name": null, "role": "AXCell", "description": null, "role_description": "cell", "value": null, "position": "10.00;1425.00", "size": "225;22", "children": [{"name": null, "role": "AXImage", "description": "Budget", "role_description": "image", "value": null, "position": "27.00;1426.00", "size": "20;20", "children": []}, {"name": null, "role": "AXStaticText", "description": null, "role_description": "text", "value": "Budget", "position": "49.00;1427.50", "size": "153;17", "children": []}, {"name": null, "role": "AXStaticText", "description": null, "role_description": "text", "value": "Off", "position": "202.06;1427.50", "size": "23;17", "children": []}]}]}, {"name": null, "role": "AXRow", "description": null, "role_description": "outline row", "value": null, "position": "0.00;1447.00", "size": "245;22", "children": [{"name": null, "role": "AXCell", "description": null, "role_description": "cell", "value": null, "position": "10.00;1447.00", "size": "225;22", "children": [{"name": null, "role": "AXImage", "description": "Fields", "role_description": "image", "value": null, "position": "27.00;1448.00", "size": "20;20", "children": []}, {"name": null, "role": "AXStaticText", "description": null, "role_description": "text", "value": "Fields", "position": "49.00;1449.50", "size": "158;17", "children": []}, {"name": null, "role": "AXStaticText", "description": null, "role_description": "text", "value": "18", "position": "206.77;1449.50", "size": "18;17", "children": []}]}]}, {"name": null, "role": "AXRow", "description": null, "role_description": "outline row", "value": null, "position": "0.00;1469.00", "size": "245;22", "children": [{"name": null, "role": "AXCell", "description": null, "role_description": "cell", "value": null, "position": "10.00;1469.00", "size": "225;22", "children": [{"name": null, "role": "AXImage", "description": "Repeats", "role_description": "image", "value": null, "position": "27.00;1470.00", "size": "20;20", "children": []}, {"name": null, "role": "AXStaticText", "description": null, "role_description": "text", "value": "Repeats", "position": "49.00;1471.50", "size": "163;17", "children": []}, {"name": null, "role": "AXStaticText", "description": null, "role_description": "text", "value": "0", "position": "212.44;1471.50", "size": "13;17", "children": []}]}]}, {"name": null, "role": "AXRow", "description": null, "role_description": "outline row", "value": null, "position": "0.00;1491.00", "size": "245;22", "children": [{"name": null, "role": "AXCell", "description": null, "role_description": "cell", "value": null, "position": "10.00;1491.00", "size": "225;22", "children": [{"name": null, "role": "AXImage", "description": "Units", "role_description": "image", "value": null, "position": "27.00;1492.00", "size": "20;20", "children": []}, {"name": null, "role": "AXStaticText", "description": null, "role_description": "text", "value": "Units", "position": "49.00;1493.50", "size": "152;17", "children": []}, {"name": null, "role": "AXStaticText", "description": null, "role_description": "text", "value": "161", "position": "201.23;1493.50", "size": "24;17", "children": []}]}]}, {"name": null, "role": "AXRow", "description": null, "role_description": "outline row", "value": null, "position": "0.00;1513.00", "size": "245;22", "children": [{"name": null, "role": "AXCell", "description": null, "role_description": "cell", "value": null, "position": "10.00;1513.00", "size": "225;22", "children": [{"name": null, "role": "AXImage", "description": "Values", "role_description": "image", "value": null, "position": "27.00;1514.00", "size": "20;20", "children": []}, {"name": null, "role": "AXStaticText", "description": null, "role_description": "text", "value": "Values", "position": "49.00;1515.50", "size": "163;17", "children": []}, {"name": null, "role": "AXStaticText", "description": null, "role_description": "text", "value": "0", "position": "212.44;1515.50", "size": "13;17", "children": []}]}]}, {"name": null, "role": "AXColumn", "description": null, "role_description": "column", "value": null, "position": "10.00;52.00", "size": "225;1493", "children": []}]}, {"name": null, "role": "AXScrollBar", "description": null, "role_description": "scroll bar", "value": 0.0, "position": "245.00;52.00", "size": "15;648", "children": [{"name": null, "role": "AXValueIndicator", "description": null, "role_description": "value indicator", "value": 0.0, "position": "245.00;54.00", "size": "15;280", "children": []}, {"name": null, "role": "AXButton", "description": null, "role_description": "increment arrow button", "value": null, "position": "245.00;52.00", "size": "0;0", "children": []}, {"name": null, "role": "AXButton", "description": null, "role_description": "decrement arrow button", "value": null, "position": "245.00;52.00", "size": "0;0", "children": []}, {"name": null, "role": "AXButton", "description": null, "role_description": "increment page button", "value": null, "position": "245.00;334.00", "size": "15;366", "children": []}, {"name": null, "role": "AXButton", "description": null, "role_description": "decrement page button", "value": null, "position": "245.00;52.00", "size": "15;2", "children": []}]}]}, {"name": null, "role": "AXSplitter", "description": null, "role_description": "splitter", "value": 648.0, "position": "0.00;700.00", "size": "260;10", "children": []}, {"name": null, "role": "AXStaticText", "description": null, "role_description": "text", "value": "Summary", "position": "17.00;713.00", "size": "226;14", "children": []}, {"name": null, "role": "AXStaticText", "description": null, "role_description": "text", "value": "Assets", "position": "17.00;743.00", "size": "39;14", "children": []}, {"name": null, "role": "AXStaticText", "description": null, "role_description": "text", "value": "Liabilities", "position": "17.00;773.00", "size": "60;14", "children": []}, {"name": null, "role": "AXStaticText", "description": null, "role_description": "text", "value": "Equities", "position": "17.00;803.00", "size": "46;14", "children": []}, {"name": null, "role": "AXStaticText", "description": null, "role_description": "text", "value": "Net Income", "position": "29.00;833.00", "size": "65;14", "children": []}, {"name": null, "role": "AXStaticText", "description": null, "role_description": "text", "value": "Owner's Equity", "position": "29.00;818.00", "size": "100;14", "children": []}, {"name": null, "role": "AXStaticText", "description": null, "role_description": "text", "value": "Income", "position": "41.00;848.00", "size": "46;14", "children": []}, {"name": null, "role": "AXStaticText", "description": null, "role_description": "text", "value": "€0", "position": "131.00;848.00", "size": "112;14", "children": []}, {"name": null, "role": "AXStaticText", "description": null, "role_description": "text", "value": "Expenses", "position": "41.00;863.00", "size": "54;14", "children": []}, {"name": null, "role": "AXStaticText", "description": null, "role_description": "text", "value": "€0", "position": "131.00;863.00", "size": "112;14", "children": []}, {"name": null, "role": "AXStaticText", "description": null, "role_description": "text", "value": "€0", "position": "64.00;743.00", "size": "95;14", "children": []}, {"name": null, "role": "AXStaticText", "description": null, "role_description": "text", "value": "€0", "position": "153.00;803.00", "size": "90;14", "children": []}, {"name": null, "role": "AXStaticText", "description": null, "role_description": "text", "value": "€0", "position": "131.00;818.00", "size": "112;14", "children": []}, {"name": null, "role": "AXStaticText", "description": null, "role_description": "text", "value": "€0", "position": "131.00;833.00", "size": "112;14", "children": []}, {"name": null, "role": "AXStaticText", "description": null, "role_description": "text", "value": "Debit", "position": "120.00;728.00", "size": "39;14", "children": []}, {"name": null, "role": "AXStaticText", "description": null, "role_description": "text", "value": "Credit", "position": "204.00;728.00", "size": "39;14", "children": []}, {"name": null, "role": "AXStaticText", "description": null, "role_description": "text", "value": "Total", "position": "17.00;878.00", "size": "34;14", "children": []}, {"name": null, "role": "AXStaticText", "description": null, "role_description": "text", "value": "€0", "position": "153.00;878.00", "size": "90;14", "children": []}, {"name": null, "role": "AXStaticText", "description": null, "role_description": "text", "value": "€0", "position": "69.00;878.00", "size": "90;14", "children": []}, {"name": null, "role": "AXStaticText", "description": null, "role_description": "text", "value": "A/R", "position": "28.00;758.00", "size": "24;14", "children": []}, {"name": null, "role": "AXStaticText", "description": null, "role_description": "text", "value": "€0", "position": "64.00;758.00", "size": "95;14", "children": []}, {"name": null, "role": "AXStaticText", "description": null, "role_description": "text", "value": "A/P", "position": "28.00;788.00", "size": "24;14", "children": []}, {"name": null, "role": "AXStaticText", "description": null, "role_description": "text", "value": "€0", "position": "153.00;788.00", "size": "90;14", "children": []}, {"name": null, "role": "AXStaticText", "description": null, "role_description": "text", "value": "€0", "position": "153.00;773.00", "size": "90;14", "children": []}]}, {"name": null, "role": "AXSplitter", "description": null, "role_description": "splitter", "value": 260.0, "position": "260.00;52.00", "size": "1;845", "children": []}, {"name": null, "role": "AXScrollArea", "description": null, "role_description": "scroll area", "value": null, "position": "261.00;52.00", "size": "1118;845", "children": [{"name": null, "role": "AXTable", "description": null, "role_description": "table", "value": null, "position": "262.00;81.00", "size": "1608;800", "children": [{"name": null, "role": "AXColumn", "description": null, "role_description": "column", "value": null, "position": "262.00;81.00", "size": "128;800", "children": []}, {"name": null, "role": "AXColumn", "description": null, "role_description": "column", "value": null, "position": "390.00;81.00", "size": "123;800", "children": []}, {"name": null, "role": "AXColumn", "description": null, "role_description": "column", "value": null, "position": "513.00;81.00", "size": "123;800", "children": []}, {"name": null, "role": "AXColumn", "description": null, "role_description": "column", "value": null, "position": "636.00;81.00", "size": "123;800", "children": []}, {"name": null, "role": "AXColumn", "description": null, "role_description": "column", "value": null, "position": "759.00;81.00", "size": "123;800", "children": []}, {"name": null, "role": "AXColumn", "description": null, "role_description": "column", "value": null, "position": "882.00;81.00", "size": "123;800", "children": []}, {"name": null, "role": "AXColumn", "description": null, "role_description": "column", "value": null, "position": "1005.00;81.00", "size": "123;800", "children": []}, {"name": null, "role": "AXColumn", "description": null, "role_description": "column", "value": null, "position": "1128.00;81.00", "size": "123;800", "children": []}, {"name": null, "role": "AXColumn", "description": null, "role_description": "column", "value": null, "position": "1251.00;81.00", "size": "123;800", "children": []}, {"name": null, "role": "AXColumn", "description": null, "role_description": "column", "value": null, "position": "1374.00;81.00", "size": "123;800", "children": []}, {"name": null, "role": "AXColumn", "description": null, "role_description": "column", "value": null, "position": "1497.00;81.00", "size": "123;800", "children": []}, {"name": null, "role": "AXColumn", "description": null, "role_description": "column", "value": null, "position": "1620.00;81.00", "size": "123;800", "children": []}, {"name": null, "role": "AXColumn", "description": null, "role_description": "column", "value": null, "position": "1743.00;81.00", "size": "127;800", "children": []}, {"name": null, "role": "AXGroup", "description": null, "role_description": "group", "value": null, "position": "262.00;53.00", "size": "1608;28", "children": [{"name": "Cleared", "role": "AXButton", "description": null, "role_description": "sort button", "value": null, "position": "262.00;53.00", "size": "128;28", "children": []}, {"name": "Date", "role": "AXButton", "description": null, "role_description": "sort button", "value": null, "position": "390.00;53.00", "size": "123;28", "children": []}, {"name": "Identifier", "role": "AXButton", "description": null, "role_description": "sort button", "value": null, "position": "513.00;53.00", "size": "123;28", "children": []}, {"name": "Payee", "role": "AXButton", "description": null, "role_description": "sort button", "value": null, "position": "636.00;53.00", "size": "123;28", "children": []}, {"name": "Description", "role": "AXButton", "description": null, "role_description": "sort button", "value": null, "position": "759.00;53.00", "size": "123;28", "children": []}, {"name": "Account_1", "role": "AXButton", "description": null, "role_description": "sort button", "value": null, "position": "882.00;53.00", "size": "123;28", "children": []}, {"name": "Account_2", "role": "AXButton", "description": null, "role_description": "sort button", "value": null, "position": "1005.00;53.00", "size": "123;28", "children": []}, {"name": "Repeat", "role": "AXButton", "description": null, "role_description": "sort button", "value": null, "position": "1128.00;53.00", "size": "123;28", "children": []}, {"name": "Deposit_(Debit)", "role": "AXButton", "description": null, "role_description": "sort button", "value": null, "position": "1251.00;53.00", "size": "123;28", "children": []}, {"name": "Withdrawal_(Credit)", "role": "AXButton", "description": null, "role_description": "sort button", "value": null, "position": "1374.00;53.00", "size": "123;28", "children": []}, {"name": "Balance", "role": "AXButton", "description": null, "role_description": "sort button", "value": null, "position": "1497.00;53.00", "size": "123;28", "children": []}, {"name": "Field", "role": "AXButton", "description": null, "role_description": "sort button", "value": null, "position": "1620.00;53.00", "size": "123;28", "children": []}, {"name": "Notes", "role": "AXButton", "description": null, "role_description": "sort button", "value": null, "position": "1743.00;53.00", "size": "127;28", "children": []}]}]}, {"name": null, "role": "AXScrollBar", "description": null, "role_description": "scroll bar", "value": 0.0, "position": "262.00;881.00", "size": "1116;15", "children": [{"name": null, "role": "AXValueIndicator", "description": null, "role_description": "value indicator", "value": 0.0, "position": "264.00;881.00", "size": "772;15", "children": []}, {"name": null, "role": "AXButton", "description": null, "role_description": "increment arrow button", "value": null, "position": "262.00;881.00", "size": "0;0", "children": []}, {"name": null, "role": "AXButton", "description": null, "role_description": "decrement arrow button", "value": null, "position": "262.00;881.00", "size": "0;0", "children": []}, {"name": null, "role": "AXButton", "description": null, "role_description": "increment page button", "value": null, "position": "1036.00;881.00", "size": "342;15", "children": []}, {"name": null, "role": "AXButton", "description": null, "role_description": "decrement page button", "value": null, "position": "262.00;881.00", "size": "2;15", "children": []}]}]}]}, {"name": null, "role": "AXStaticText", "description": null, "role_description": "text", "value": "€0,00", "position": "1171.00;907.00", "size": "200;17", "children": []}, {"name": null, "role": "AXStaticText", "description": null, "role_description": "text", "value": "0 transactions", "position": "720.00;907.00", "size": "200;17", "children": []}, {"name": null, "role": "AXGroup", "description": null, "role_description": "group", "value": null, "position": "269.00;902.50", "size": "57;23", "children": [{"name": null, "role": "AXButton", "description": "add", "role_description": "button", "value": null, "position": "269.00;902.50", "size": "29;23", "children": []}, {"name": null, "role": "AXButton", "description": "remove", "role_description": "button", "value": null, "position": "298.00;902.50", "size": "28;23", "children": []}]}, {"name": null, "role": "AXPopUpButton", "description": null, "role_description": "pop up button", "value": "All", "position": "334.00;901.00", "size": "170;26", "children": []}, {"name": null, "role": "AXToolbar", "description": null, "role_description": "toolbar", "value": null, "position": "0.00;0.00", "size": "1379;52", "children": [{"name": "New_Account", "role": "AXButton", "description": null, "role_description": "button", "value": null, "position": "247.00;0.00", "size": "84;52", "children": []}, {"name": "New_Account_Group", "role": "AXButton", "description": null, "role_description": "button", "value": null, "position": "331.00;0.00", "size": "119;52", "children": []}, {"name": "New_Transaction", "role": "AXButton", "description": null, "role_description": "button", "value": null, "position": "450.00;0.00", "size": "102;52", "children": []}, {"name": "Add_Transactions", "role": "AXButton", "description": null, "role_description": "button", "value": null, "position": "552.00;0.00", "size": "106;52", "children": []}, {"name": "Edit_Transactions", "role": "AXButton", "description": null, "role_description": "button", "value": null, "position": "657.50;0.00", "size": "105;52", "children": []}, {"name": "New_Filter", "role": "AXButton", "description": null, "role_description": "button", "value": null, "position": "771.50;0.00", "size": "67;52", "children": []}, {"name": "New_Client", "role": "AXButton", "description": null, "role_description": "button", "value": null, "position": "838.50;0.00", "size": "71;52", "children": []}, {"name": "Start_Timer", "role": "AXButton", "description": null, "role_description": "button", "value": null, "position": "909.50;0.00", "size": "73;52", "children": []}, {"name": "New_Merchant", "role": "AXButton", "description": null, "role_description": "button", "value": null, "position": "982.50;0.00", "size": "90;52", "children": []}, {"name": "New_Report", "role": "AXButton", "description": null, "role_description": "button", "value": null, "position": "1072.50;0.00", "size": "76;52", "children": []}, {"name": null, "role": "AXGroup", "description": null, "role_description": "group", "value": null, "position": "1157.50;0.00", "size": "128;52", "children": [{"name": null, "role": "AXTextField", "description": null, "role_description": "search text field", "value": "", "position": "1160.50;9.00", "size": "122;25", "children": [{"name": "", "role": "AXButton", "description": "search", "role_description": "button", "value": null, "position": "1162.50;10.00", "size": "25;22", "children": []}]}, {"name": null, "role": "AXStaticText", "description": null, "role_description": "text", "value": "Search", "position": "1199.50;35.00", "size": "44;14", "children": []}]}, {"name": null, "role": "AXPopUpButton", "description": "more toolbar items", "role_description": "pop up button", "value": null, "position": "1344.00;14.00", "size": "26;14", "children": []}]}, {"name": null, "role": "AXButton", "description": null, "role_description": "close button", "value": null, "position": "19.00;18.00", "size": "14;16", "children": []}, {"name": null, "role": "AXButton", "description": null, "role_description": "zoom button", "value": null, "position": "59.00;18.00", "size": "14;16", "children": [{"name": null, "role": "AXGroup", "description": null, "role_description": "group", "value": null, "position": "59.00;18.00", "size": "14;16", "children": [{"name": null, "role": "AXGroup", "description": null, "role_description": "group", "value": null, "position": "59.00;18.00", "size": "14;16", "children": []}]}]}, {"name": null, "role": "AXButton", "description": null, "role_description": "minimize button", "value": null, "position": "39.00;18.00", "size": "14;16", "children": []}, {"name": null, "role": "AXStaticText", "description": null, "role_description": "text", "value": "[name]", "position": "87.00;0.00", "size": "160;52", "children": []}, {"name": null, "role": "AXSheet", "description": null, "role_description": "sheet", "value": null, "position": "390.00;181.00", "size": "600;566", "children": [{"name": null, "role": "AXScrollArea", "description": null, "role_description": "scroll area", "value": null, "position": "390.00;181.00", "size": "600;505", "children": [{"name": "", "role": "AXCheckBox", "description": null, "role_description": "checkbox", "value": 0, "position": "515.00;201.00", "size": "455;18", "children": []}, {"name": null, "role": "AXStaticText", "description": null, "role_description": "text", "value": "Cleared:", "position": "410.00;203.00", "size": "100;20", "children": []}, {"name": null, "role": "AXDateTimeArea", "description": null, "role_description": "date time area", "value": "2024-08-16 15:19:24 +0000", "position": "515.00;229.00", "size": "96;28", "children": [{"name": null, "role": "AXIncrementor", "description": null, "role_description": "stepper", "value": 0.5, "position": "592.50;233.00", "size": "19;24", "children": [{"name": null, "role": "AXButton", "description": null, "role_description": "increment arrow button", "value": null, "position": "592.50;233.00", "size": "19;12", "children": []}, {"name": null, "role": "AXButton", "description": null, "role_description": "decrement arrow button", "value": null, "position": "592.50;245.00", "size": "19;12", "children": []}]}]}, {"name": null, "role": "AXDisclosureTriangle", "description": null, "role_description": "disclosure triangle", "value": 0, "position": "616.50;238.50", "size": "13;13", "children": []}, {"name": null, "role": "AXStaticText", "description": null, "role_description": "text", "value": "Date:", "position": "410.00;239.00", "size": "100;20", "children": []}, {"name": null, "role": "AXStaticText", "description": null, "role_description": "text", "value": "1", "position": "515.00;267.00", "size": "455;20", "children": []}, {"name": null, "role": "AXStaticText", "description": null, "role_description": "text", "value": "Identifier:", "position": "410.00;267.00", "size": "100;20", "children": []}, {"name": null, "role": "AXTextField", "description": null, "role_description": "text field", "value": "", "position": "515.00;297.00", "size": "455;20", "children": []}, {"name": null, "role": "AXStaticText", "description": null, "role_description": "text", "value": "Payee:", "position": "410.00;300.00", "size": "100;20", "children": []}, {"name": null, "role": "AXTextField", "description": null, "role_description": "text field", "value": "", "position": "515.00;327.00", "size": "455;20", "children": []}, {"name": null, "role": "AXStaticText", "description": null, "role_description": "text", "value": "Description:", "position": "410.00;330.00", "size": "100;20", "children": []}, {"name": null, "role": "AXPopUpButton", "description": null, "role_description": "pop up button", "value": "Chequing", "position": "512.00;357.00", "size": "461;25", "children": []}, {"name": null, "role": "AXStaticText", "description": null, "role_description": "text", "value": "Account 1:", "position": "410.00;361.00", "size": "100;20", "children": []}, {"name": null, "role": "AXPopUpButton", "description": null, "role_description": "pop up button", "value": "Credit Card", "position": "512.00;392.00", "size": "461;25", "children": []}, {"name": null, "role": "AXStaticText", "description": null, "role_description": "text", "value": "Account 2:", "position": "410.00;396.00", "size": "100;20", "children": []}, {"name": "", "role": "AXCheckBox", "description": null, "role_description": "checkbox", "value": 0, "position": "515.00;430.00", "size": "22;18", "children": []}, {"name": null, "role": "AXTextField", "description": null, "role_description": "text field", "value": "", "position": "539.00;428.00", "size": "31;22", "children": []}, {"name": null, "role": "AXPopUpButton", "description": null, "role_description": "pop up button", "value": "days", "position": "576.00;427.00", "size": "80;26", "children": []}, {"name": null, "role": "AXPopUpButton", "description": null, "role_description": "pop up button", "value": "Never", "position": "697.00;427.00", "size": "71;26", "children": []}, {"name": null, "role": "AXStaticText", "description": null, "role_description": "text", "value": "Ends", "position": "658.00;431.00", "size": "35;17", "children": []}, {"name": null, "role": "AXDateTimeArea", "description": null, "role_description": "date time area", "value": "2024-08-16 15:20:17 +0000", "position": "773.00;424.00", "size": "96;27", "children": [{"name": null, "role": "AXIncrementor", "description": null, "role_description": "stepper", "value": 0.5, "position": "850.00;427.00", "size": "19;24", "children": [{"name": null, "role": "AXButton", "description": null, "role_description": "increment arrow button", "value": null, "position": "850.00;427.00", "size": "19;12", "children": []}, {"name": null, "role": "AXButton", "description": null, "role_description": "decrement arrow button", "value": null, "position": "850.00;439.00", "size": "19;12", "children": []}]}]}, {"name": null, "role": "AXStaticText", "description": null, "role_description": "text", "value": "Repeat:", "position": "410.00;433.00", "size": "100;20", "children": []}, {"name": null, "role": "AXTextField", "description": null, "role_description": "text field", "value": "", "position": "515.00;478.00", "size": "100;22", "children": []}, {"name": null, "role": "AXTextField", "description": null, "role_description": "text field", "value": "", "position": "623.00;478.00", "size": "100;22", "children": []}, {"name": null, "role": "AXPopUpButton", "description": null, "role_description": "pop up button", "value": "Europe (Euro / EUR)", "position": "729.00;477.00", "size": "244;26", "children": []}, {"name": null, "role": "AXStaticText", "description": null, "role_description": "text", "value": "Debit (Deposit)", "position": "510.00;461.00", "size": "110;14", "children": []}, {"name": null, "role": "AXStaticText", "description": null, "role_description": "text", "value": "Credit (Withdrawal)", "position": "618.00;461.00", "size": "110;14", "children": []}, {"name": null, "role": "AXStaticText", "description": null, "role_description": "text", "value": "Total:", "position": "410.00;483.00", "size": "100;20", "children": []}, {"name": null, "role": "AXTextField", "description": null, "role_description": "text field", "value": "", "position": "515.00;513.00", "size": "455;20", "children": []}, {"name": null, "role": "AXStaticText", "description": null, "role_description": "text", "value": "Notes:", "position": "410.00;516.00", "size": "100;20", "children": []}, {"name": null, "role": "AXScrollArea", "description": null, "role_description": "scroll area", "value": null, "position": "410.00;568.00", "size": "560;86", "children": [{"name": null, "role": "AXList", "description": null, "role_description": "grid", "value": null, "position": "411.00;569.00", "size": "558;84", "children": []}]}, {"name": "", "role": "AXMenuButton", "description": null, "role_description": "menu button", "value": null, "position": "410.00;661.00", "size": "31;25", "children": []}, {"name": "", "role": "AXButton", "description": "remove", "role_description": "button", "value": null, "position": "449.00;661.00", "size": "25;25", "children": []}, {"name": null, "role": "AXStaticText", "description": null, "role_description": "text", "value": "Attachments:", "position": "408.00;549.00", "size": "79;14", "children": []}]}, {"name": "Save", "role": "AXButton", "description": null, "role_description": "button", "value": null, "position": "894.00;702.00", "size": "82;32", "children": []}, {"name": "Cancel", "role": "AXButton", "description": null, "role_description": "button", "value": null, "position": "812.00;702.00", "size": "82;32", "children": []}, {"name": "Split_Transaction", "role": "AXButton", "description": null, "role_description": "button", "value": null, "position": "404.00;702.00", "size": "162;32", "children": []}]}]}